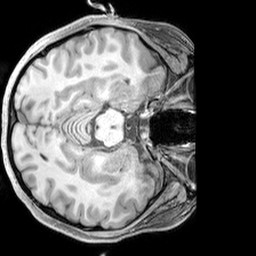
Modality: T1w
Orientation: axial
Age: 21
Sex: female
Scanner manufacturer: siemens
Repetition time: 2.3 s
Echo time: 0.00226 s